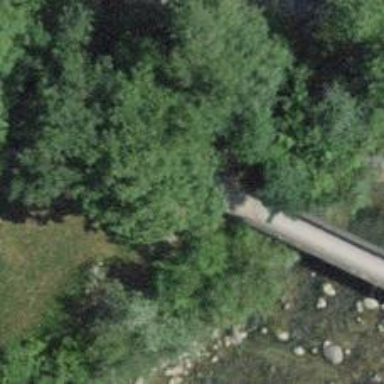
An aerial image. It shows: Asphalt path on viaduct bridge.